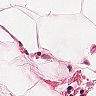
Metastatic tissue present: no